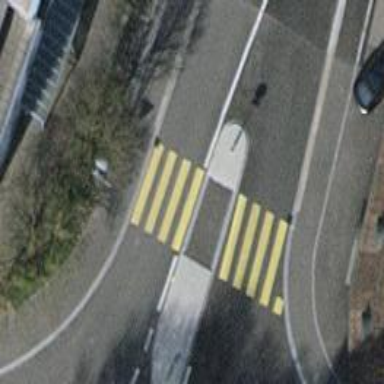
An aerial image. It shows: Uncontrolled crossing with zebra marking and island in the middle.